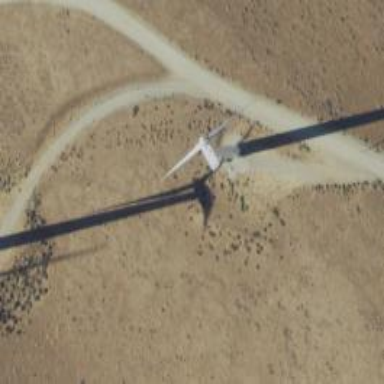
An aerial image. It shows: Wind generator in the form of horizontal axis wind turbine.